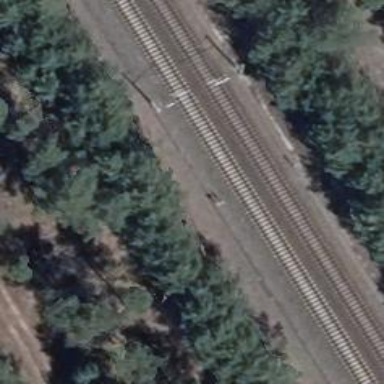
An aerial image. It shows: Railway signal.